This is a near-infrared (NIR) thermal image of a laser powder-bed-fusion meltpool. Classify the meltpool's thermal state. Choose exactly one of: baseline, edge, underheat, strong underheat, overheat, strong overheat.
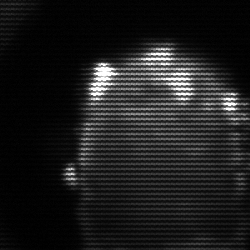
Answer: baseline